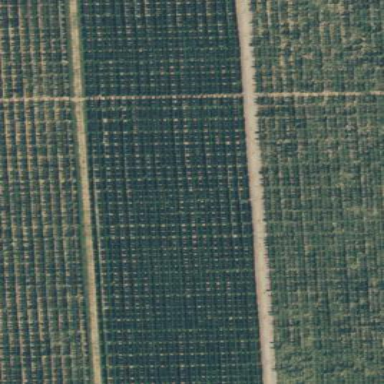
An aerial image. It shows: Orchard.